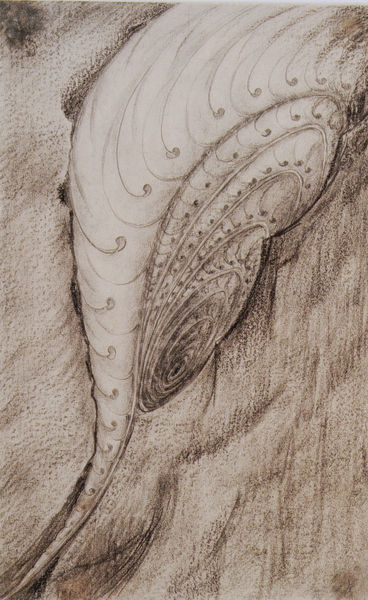
Titel: Phantastische Muschel
Künstler: Hermann Obrist
Standort: München
Institution: Staatliche Graphische Sammlung
Schlagwörter: dunkel, feder, flügel, meer, schatten, weiß, sand, ausschnitt, braun, geschwungen, grau, hell, kreide, schwarz, zeichnung, schleier, wolke, beige, muster, ornament, wand, vorhang, natur, blatt, pflanze, rosa, boot, rund, strand, wellen, papier, bogen, perspektive, studie, abstrakt, fläche, modern, grafik, graphik, monochrom, linien, sepia, treppe, spitz, detail, floral, verzierung, farn, abstraktion, punkte, linie, kohle, wirbel, form, druck, schwarzweiss, druckgrafik, schraffur, gewunden, radierung, gebogen, kreise, schraffiert, bleistift, pfau, entwurf, stift, gedreht, fleck, verziert, organisch, rötlich, stachel, zentrum, büschel, muschel, schnecke, schnecken, drehung, nautilus, spiralen, bluem, durchgerieben, eingerollt, fantasie, farnblatt, flügelausschnitt, fossil, fossilie, gehäuse, gezeichnet, gezwirbelt, graus, noppen, perlmut, perlmuth, pfauenfeder, querschnitt, rundung, rötel, sorm, spirale, sporn, ungegenständlich, urgestein, versteinerung, vertieft, voluenaritg, wendel, gerollt, arabesken, and, zeichung, kringel, gekrümmt, schecke, ringel, aufgerollt, graphische elemnete, flüügel, kuhlen, grau+, abwerts